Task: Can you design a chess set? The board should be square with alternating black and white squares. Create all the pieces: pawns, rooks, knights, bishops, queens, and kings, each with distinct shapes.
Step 3158:
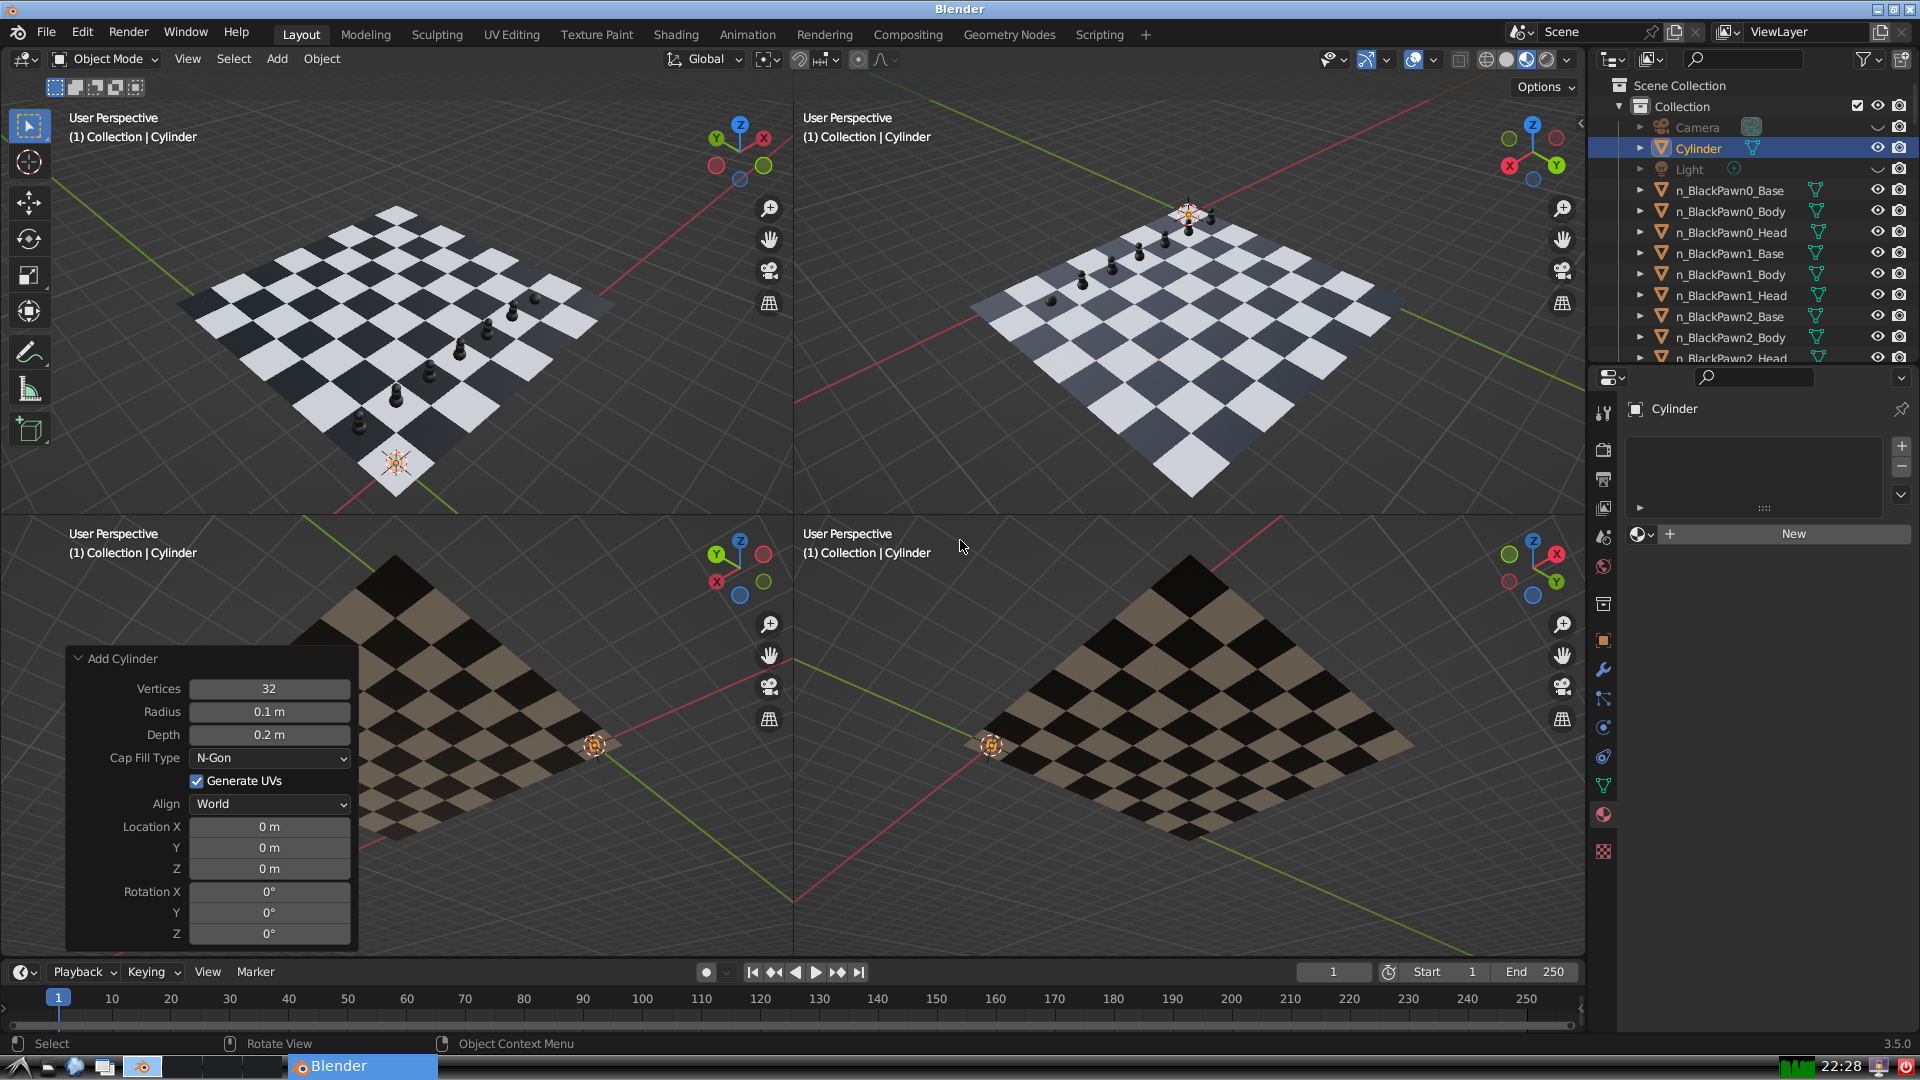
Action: {"key_press": ['Ctrl, Home']}